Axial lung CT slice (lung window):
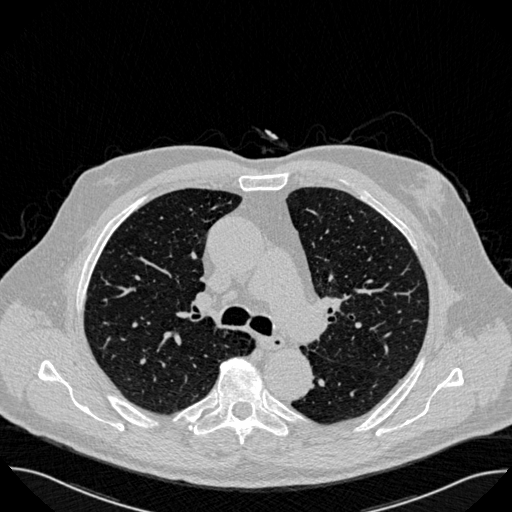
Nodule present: no